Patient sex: M
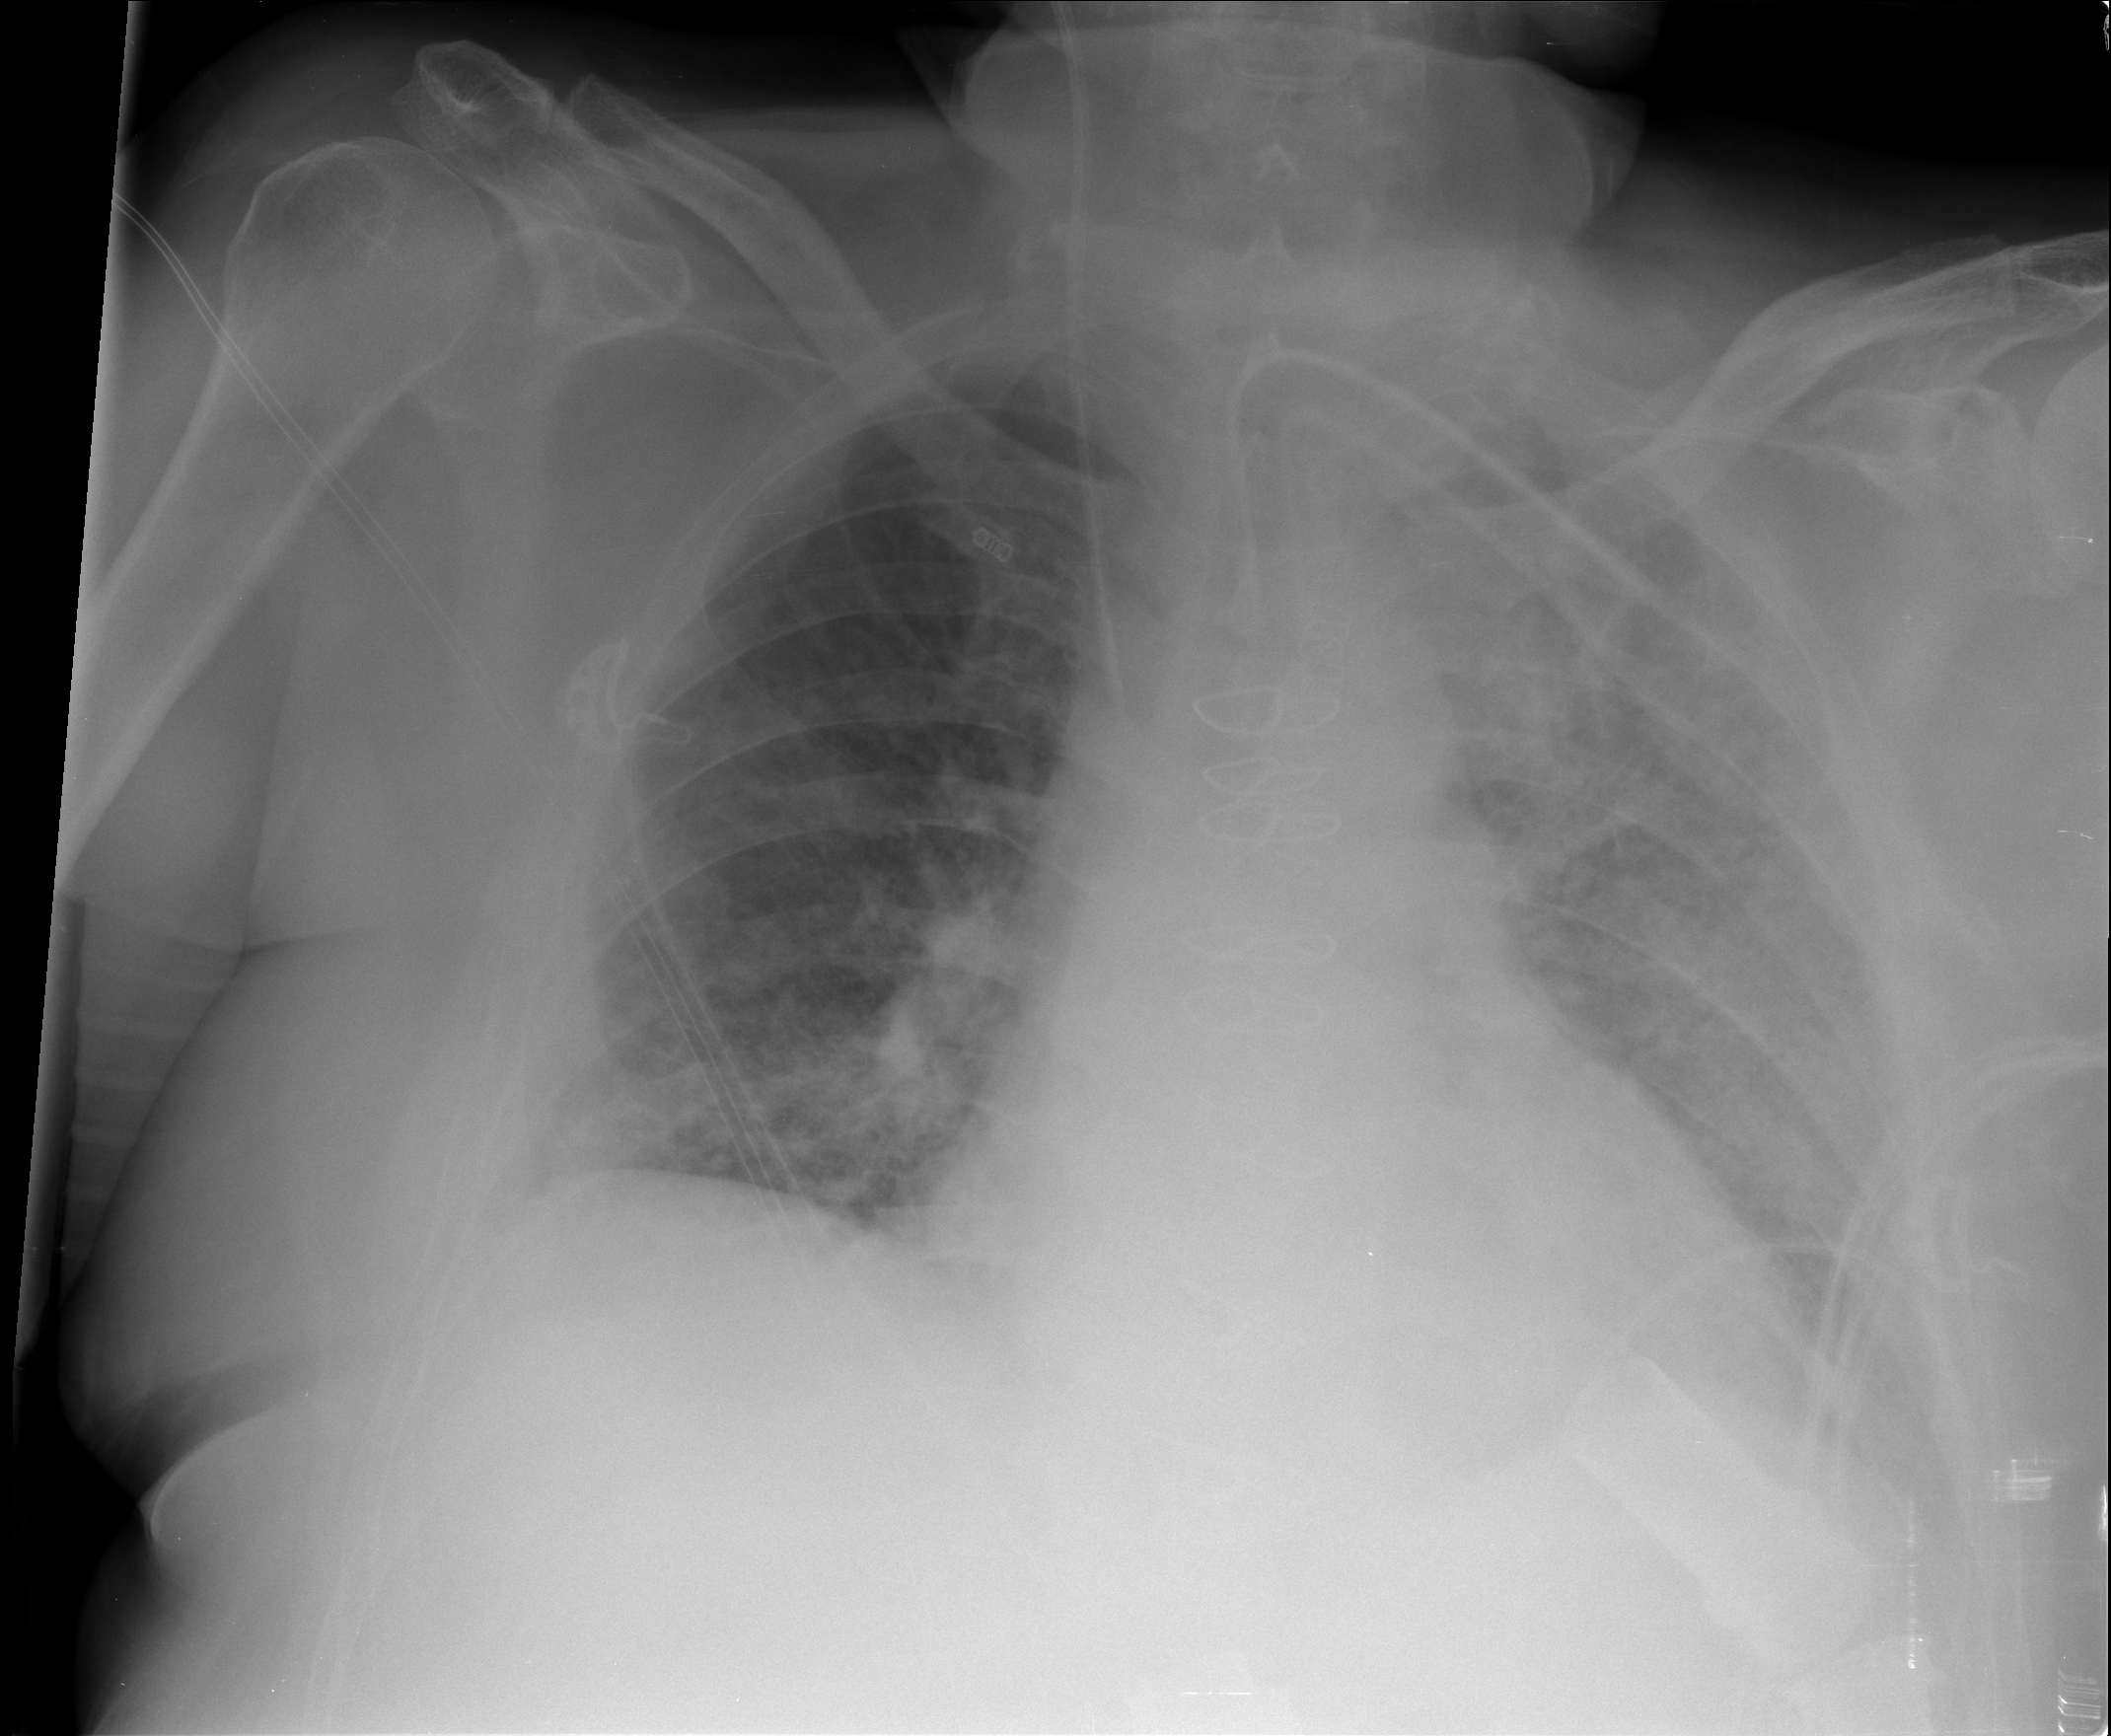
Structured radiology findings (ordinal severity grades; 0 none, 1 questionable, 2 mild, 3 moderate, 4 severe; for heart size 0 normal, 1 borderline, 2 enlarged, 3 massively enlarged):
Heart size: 1
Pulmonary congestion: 1
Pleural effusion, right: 1
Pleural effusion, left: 2
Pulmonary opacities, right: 2
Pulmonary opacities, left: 4
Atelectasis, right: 1
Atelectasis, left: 2